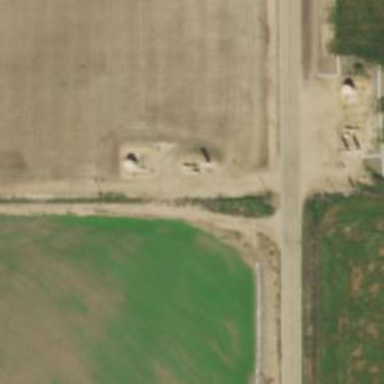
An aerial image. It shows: Storage tank that is man-made.